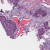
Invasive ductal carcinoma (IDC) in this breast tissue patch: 1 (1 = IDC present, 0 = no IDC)